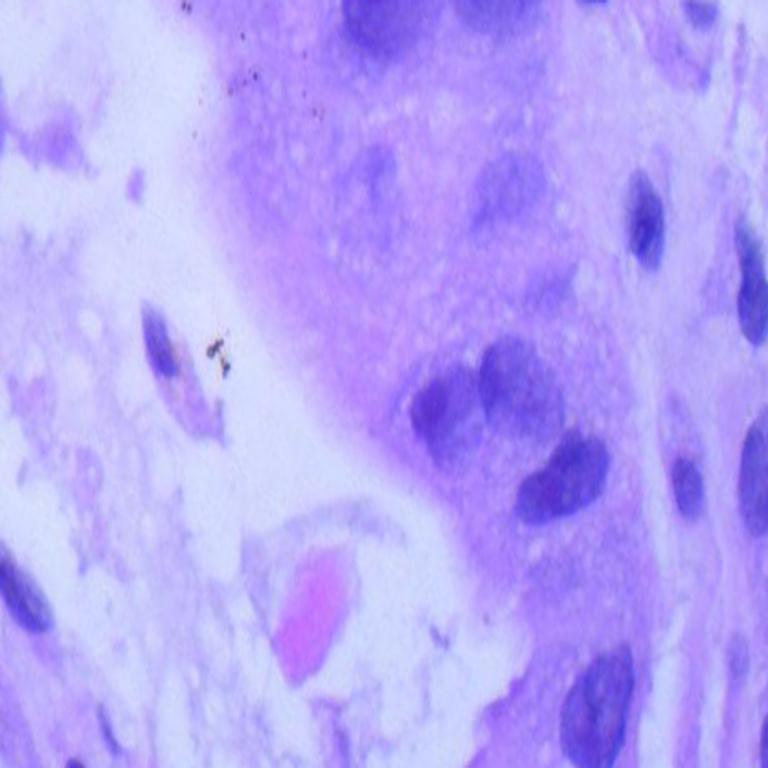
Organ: lung
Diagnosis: adenocarcinomas